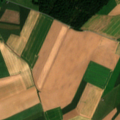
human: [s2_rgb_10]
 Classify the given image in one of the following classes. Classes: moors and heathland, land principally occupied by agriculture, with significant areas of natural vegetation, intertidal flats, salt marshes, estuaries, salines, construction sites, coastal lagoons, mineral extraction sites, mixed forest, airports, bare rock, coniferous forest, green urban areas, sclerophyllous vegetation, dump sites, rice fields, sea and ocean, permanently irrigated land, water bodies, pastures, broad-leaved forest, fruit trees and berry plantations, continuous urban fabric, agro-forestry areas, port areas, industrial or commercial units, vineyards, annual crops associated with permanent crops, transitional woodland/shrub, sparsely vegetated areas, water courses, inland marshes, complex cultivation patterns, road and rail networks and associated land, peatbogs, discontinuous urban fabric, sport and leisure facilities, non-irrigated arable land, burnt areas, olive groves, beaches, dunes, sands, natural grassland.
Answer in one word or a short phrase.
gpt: non-irrigated arable land, pastures, broad-leaved forest